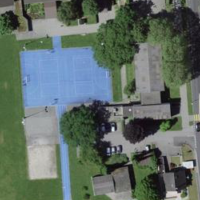
EUNIS habitat code: 54
Species observed at this site:
Cydonia oblonga